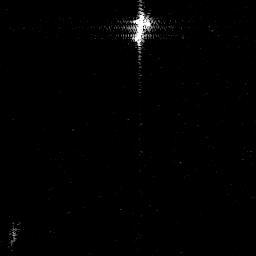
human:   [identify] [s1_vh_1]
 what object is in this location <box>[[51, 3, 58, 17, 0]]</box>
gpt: <ref>1 medium ship at the top</ref>